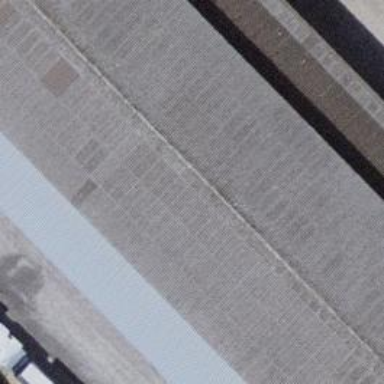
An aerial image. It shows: Industrial building with gabled roof.